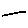
Label: line